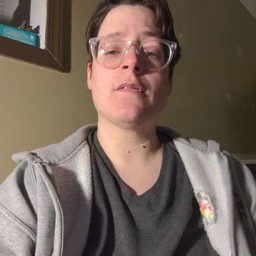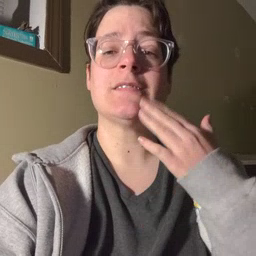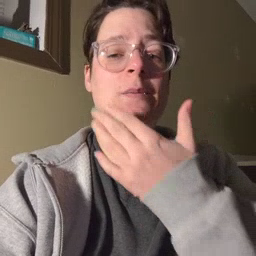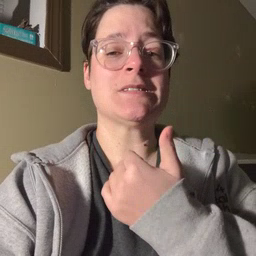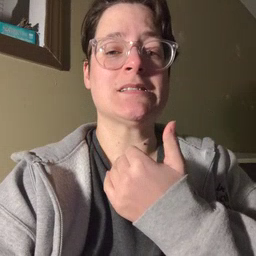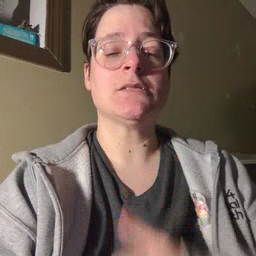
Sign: napkin